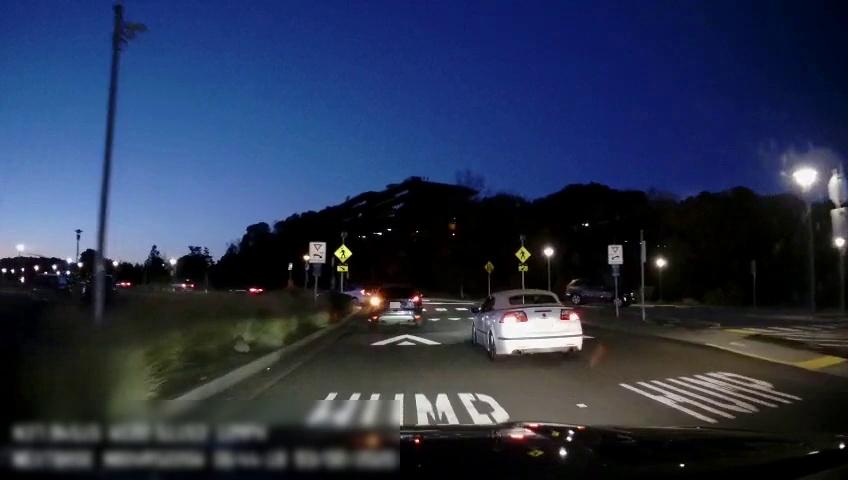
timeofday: Night
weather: Other
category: Drivable Space
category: Vehicles | SUV
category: Vehicles | SUV
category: Vehicles | Car
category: Vehicles | Car
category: Vehicles | Car
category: Vehicles | Car
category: Vehicles | Car
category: Vehicles | SUV
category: Vehicles | Car
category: Lanes | Current Lane
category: Traffic | Signs
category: Traffic | Signs
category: Traffic | Signs
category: Traffic | Signs
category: Traffic | Signs
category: Traffic | Signs
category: Traffic | Signs